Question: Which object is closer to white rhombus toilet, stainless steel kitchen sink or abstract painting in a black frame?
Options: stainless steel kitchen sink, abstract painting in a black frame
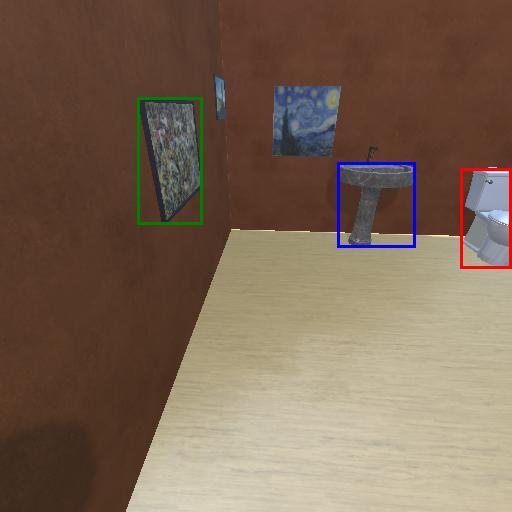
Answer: stainless steel kitchen sink